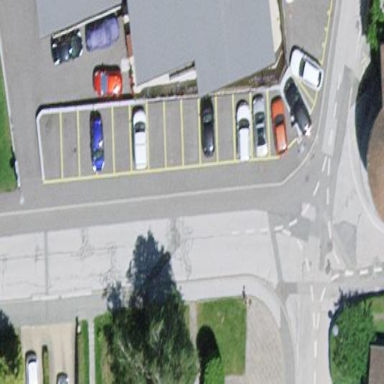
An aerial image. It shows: Parking area.